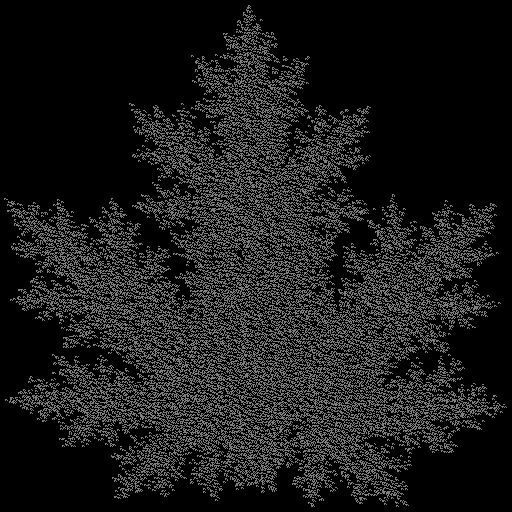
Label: maple_leaf